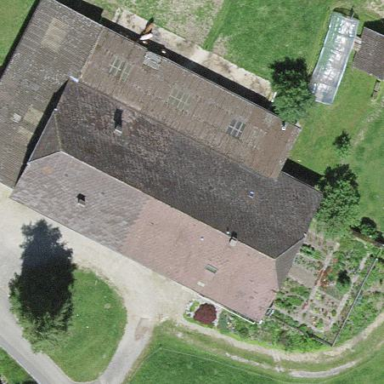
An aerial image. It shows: Farm building.